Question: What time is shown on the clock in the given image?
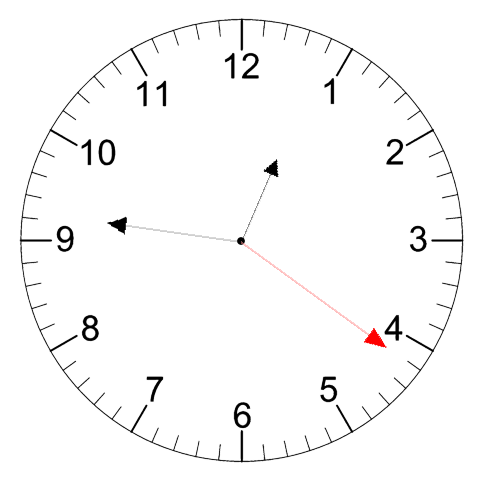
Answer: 12:46:21